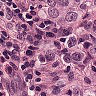
Metastatic tissue present: yes